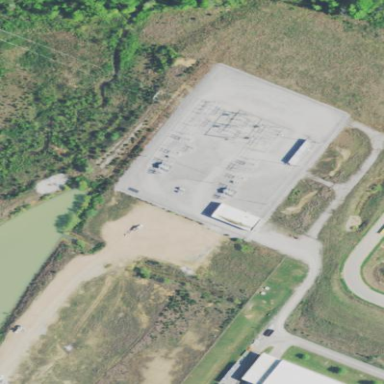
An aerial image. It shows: Outdoor power substation.